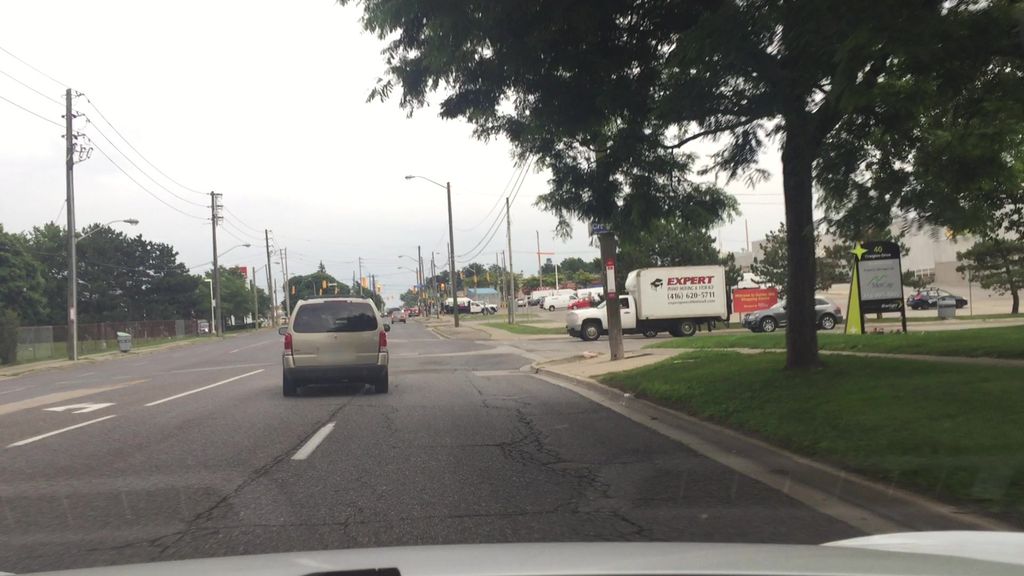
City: toronto